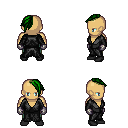
a pixel art fantasy rpg character, male body template, human, tanned skin, gray robe, teal pants, green long mohawk hairstyle, metal gloves, black shoes, four views (front, back, left, right), 2x2 character sprite sheet, small pixel art, hard edges, no anti-aliasing